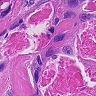
Metastatic tissue present: yes